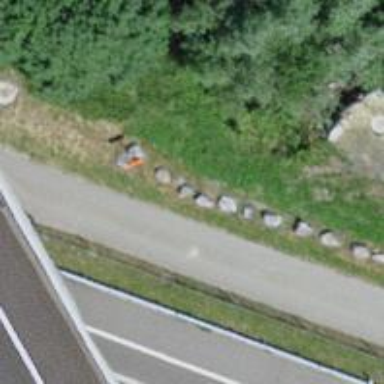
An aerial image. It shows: Pole with roof-covered pipeline marker.